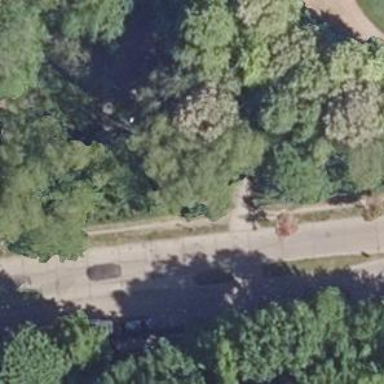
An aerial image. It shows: Residential road with concrete plates surface. There is parking lane on the right side.